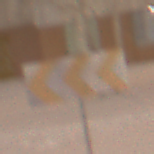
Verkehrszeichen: RichtungstafelnInKurvenGrossRechts
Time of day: Night
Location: Outdoor (Urban)
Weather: Overcast
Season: Winter
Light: Artificial